Question: ---
I'm trying to do something like in the image. The container (which contains all three gray rectangles) is 100% the width of the window. Whatever I do, the title and description keep shifting to the left side of the container when it gets too long.
I want the image (which will be a fixed width) to always be in the top left. The title and description should stay within the bounds of the rectangles as shown and their width should expand with the size of the window when resizing.
Here's the fiddle <URL>

HTML
'''
<div class="container clearfix">
<div class="image">
</div>
<div class="subcontainer clearfix">
<div class="title clearfix">
Title
</div>
<div class="description">
Lorem Ipsum is simply dummy text of the printing and typesetting industry. Lorem Ipsum has been the industry's standard dummy text ever since the 1500s, when an unknown printer took a galley of type and scrambled it to make a type specimen book. It has survived not only five centuries, but also the leap into electronic typesetting, remaining essentially unchanged. It was popularised in the 1960s with the release of Letraset sheets containing Lorem Ipsum passages, and more recently with desktop publishing software like Aldus PageMaker including versions of Lorem Ipsum.
</div>
</div>
</div>
'''
CSS
'''
.container
{
width: 100%;
margin: 0px;
padding: 0px;
background-color:#eee;
}
.image
{
width: 100px;
height: 100px;
background-color:#888;
float: left;
}
.subcontainer
{
margin: 20px 0px 20px 20px;
float: left;
}
.title
{
font-size:20pt;
font-weight:bold;
padding: 0px 0px 10px 0px;
}
.description
{
margin-left: 10px;
}
/* For modern browsers to clear floats */
.clearfix:before,
.clearfix:after {
content:"";
display:table;
}
.clearfix:after {
clear:both;
}
/* For IE 6/7 (trigger hasLayout) */
.clearfix {
zoom:1;
}
'''
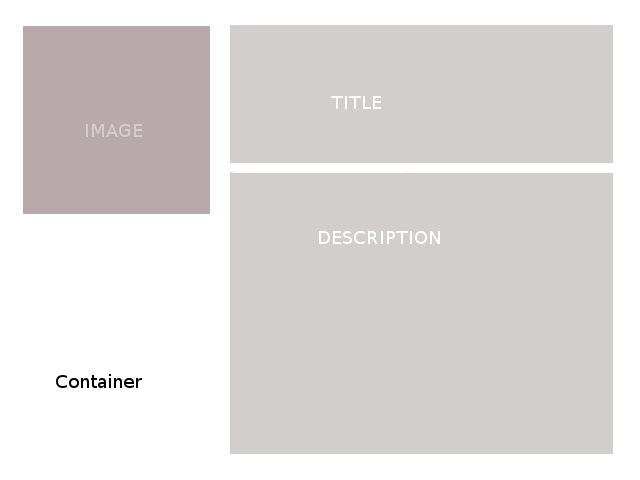
Answer: Float the image, and not the '.subcontainer'. And pad the '.subcontainer' wider than the image.
Like so: <URL>